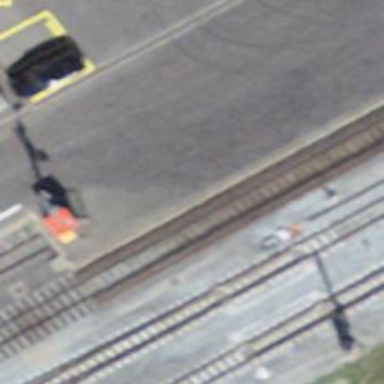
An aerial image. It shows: Car shuttle railway.